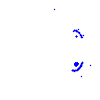
Particle: kaon